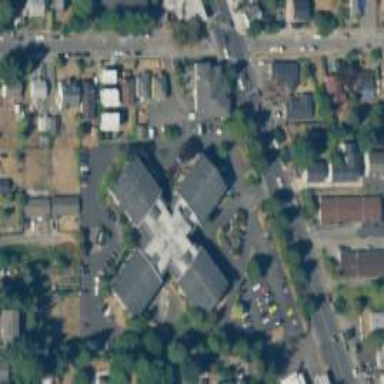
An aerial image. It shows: Nursing home located within apartment building.